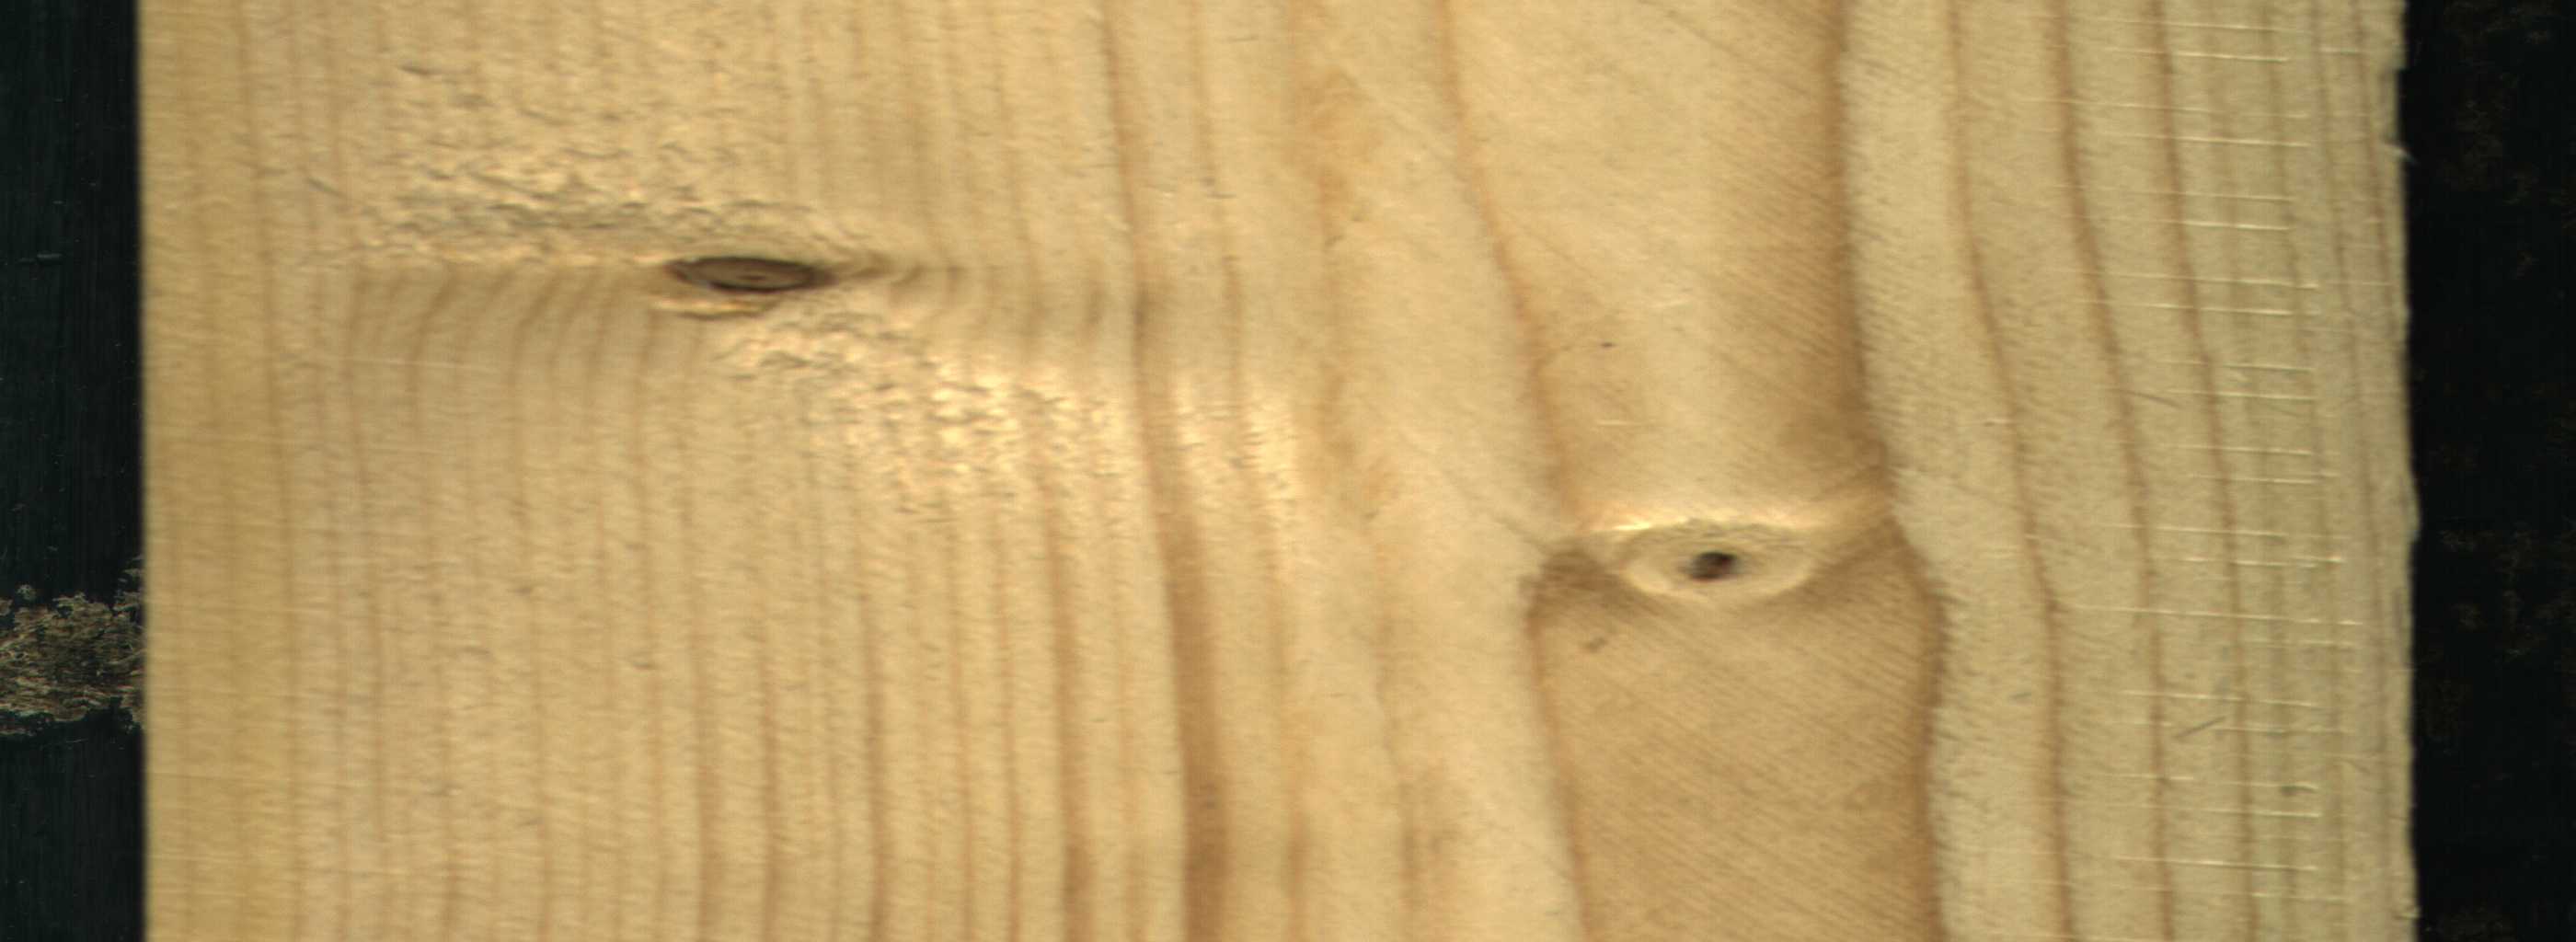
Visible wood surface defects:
Dead_Knot
Dead_Knot